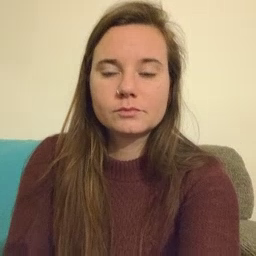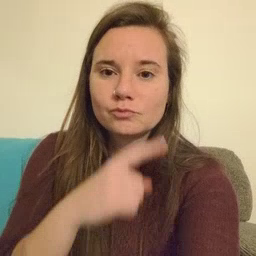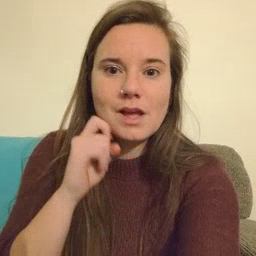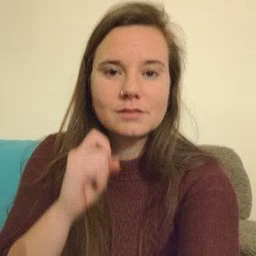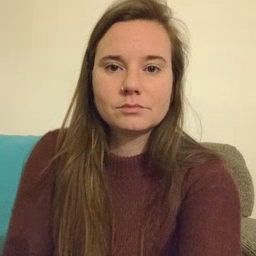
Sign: dry